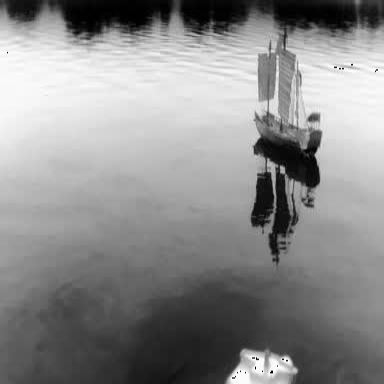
There are two objects shown in the infrared image, including a sailboat, and a container_ship.